Question: I was using xCode 3.2 and then moved to xCode 4.2 and getting some values from Settings.bundle ... it was working fine.
Mean while I need to edit some values in Settings.bundle but The Root.plist file was not showing so I follow the below procedure but did not make any change in file.
'''
1) Click on the Settings.Bundle file, go over to the utilities window,
and look in the File Inspector.
2) Using the drop-down, change the file type to 'Application Bundle'
'''
After that I could see Root.plist but now could not get its values in application. Actually getting instead of value.
Below is code and image of Settings.bundle
'''
NSUserDefaults *defaults = [NSUserDefaults standardUserDefaults];
host = [defaults stringForKey:@"meter_preference"];
if(host == nil)
{
host = @"10.20.20.1";
DDLogError(@"Meter host is nil from NSUserDefaults, defaulting to %@", host);
}
'''

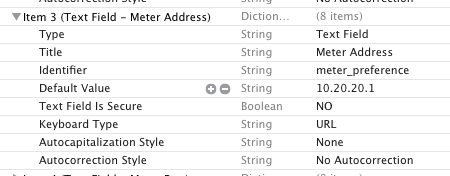
Answer: I got the solution, just call the below code in applicationDidFinishLaunchingWithOptions to initialize User defaults. and it works
Replace 'somePropertyYouExpect' in first line with property you stored in User Defaults.
'''
if (![[NSUserDefaults standardUserDefaults] objectForKey:@"somePropertyYouExpect"]) {
NSString *mainBundlePath = [[NSBundle mainBundle] bundlePath];
NSString *settingsPropertyListPath = [mainBundlePath
stringByAppendingPathComponent:@"Settings.bundle/Root.plist"];
NSDictionary *settingsPropertyList = [NSDictionary
dictionaryWithContentsOfFile:settingsPropertyListPath];
NSMutableArray *preferenceArray = [settingsPropertyList objectForKey:@"PreferenceSpecifiers"];
NSMutableDictionary *registerableDictionary = [NSMutableDictionary dictionary];
for (int i = 0; i < [preferenceArray count]; i++) {
NSString *key = [[preferenceArray objectAtIndex:i] objectForKey:@"Key"];
if (key) {
id value = [[preferenceArray objectAtIndex:i] objectForKey:@"DefaultValue"];
[registerableDictionary setObject:value forKey:key];
}
}
[[NSUserDefaults standardUserDefaults] registerDefaults:registerableDictionary];
[[NSUserDefaults standardUserDefaults] synchronize];
}
'''